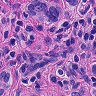
Metastatic tissue present: yes